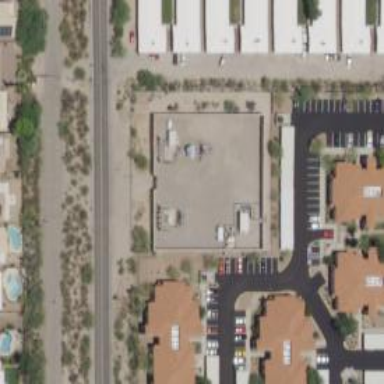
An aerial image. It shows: Outdoor distribution substation.